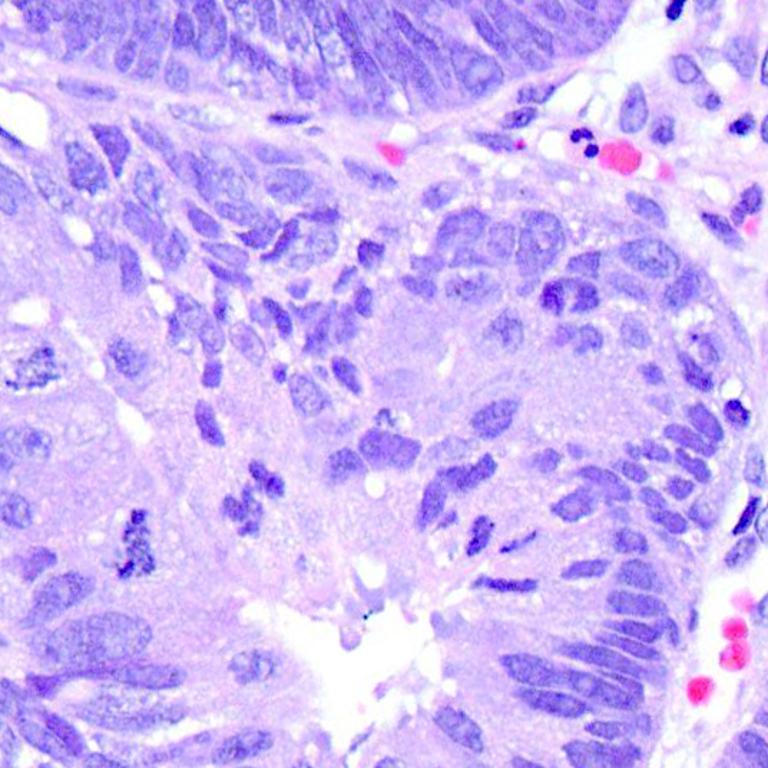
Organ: colon
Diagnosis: adenocarcinomas